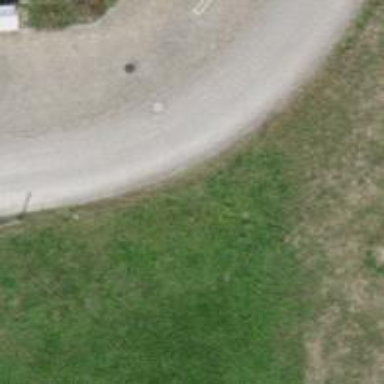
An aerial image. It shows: Residential road with asphalt surface.